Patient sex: M
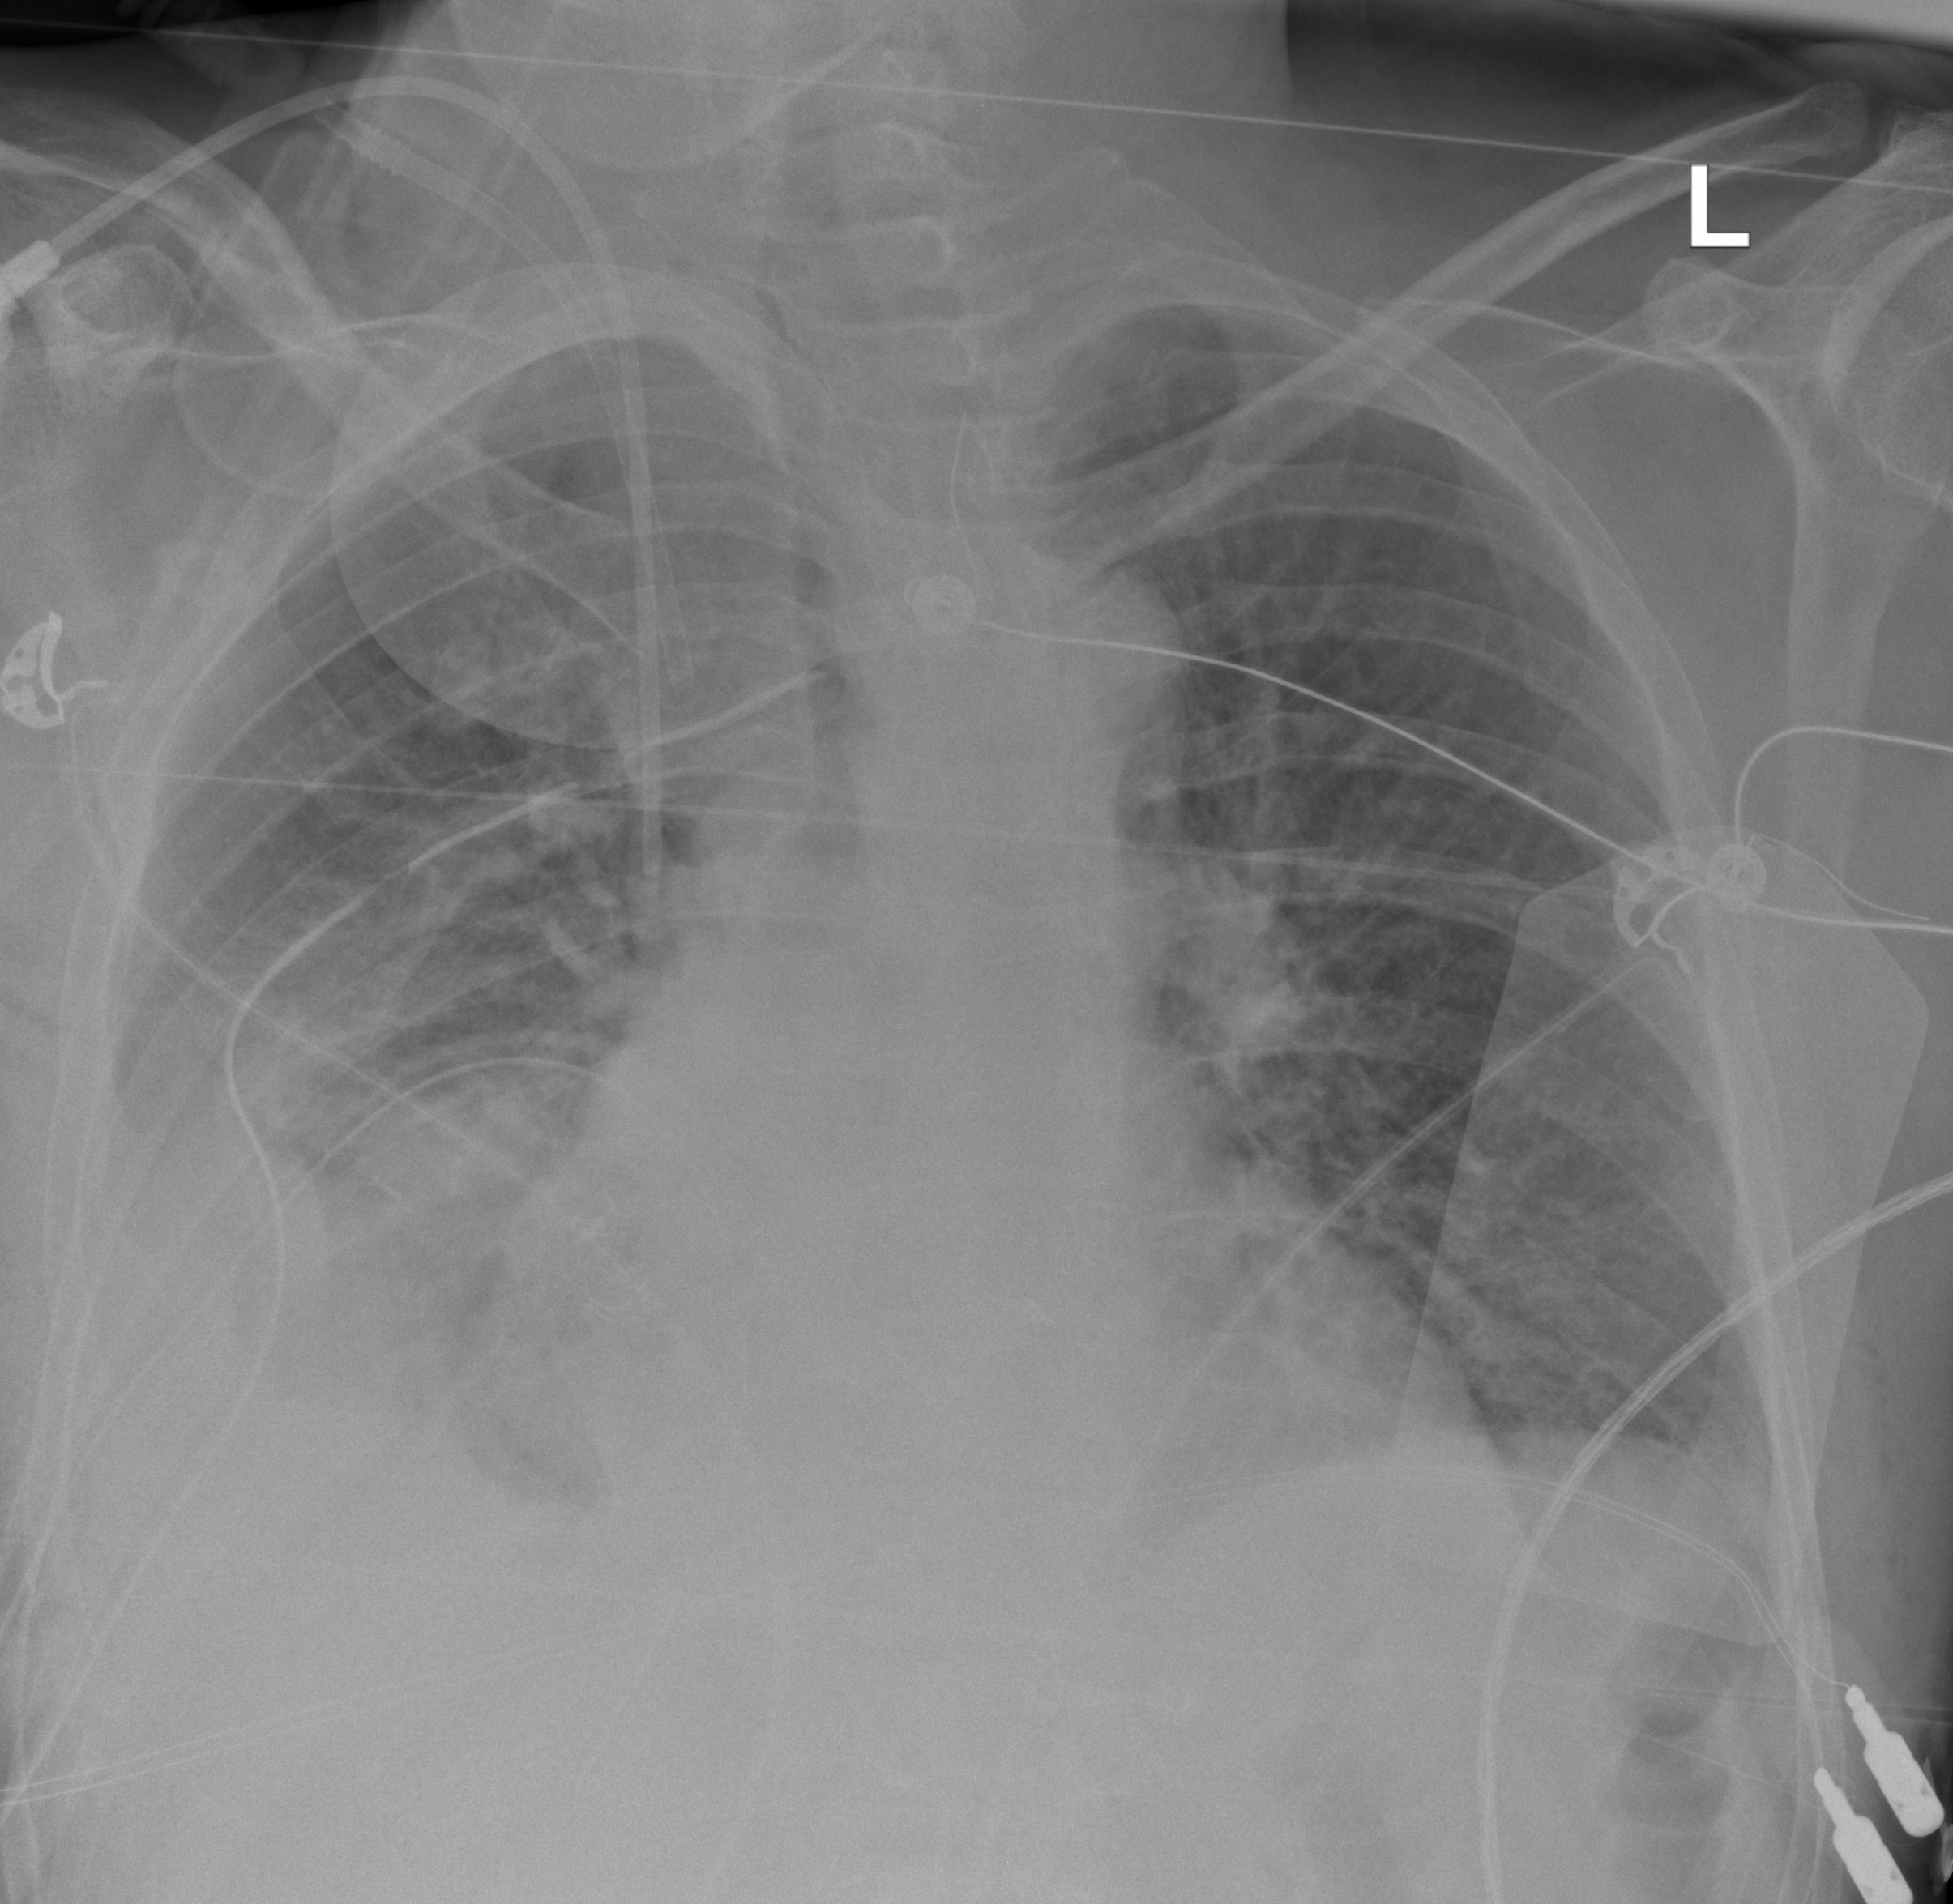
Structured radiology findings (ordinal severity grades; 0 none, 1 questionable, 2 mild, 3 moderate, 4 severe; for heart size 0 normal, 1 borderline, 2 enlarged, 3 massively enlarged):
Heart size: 0
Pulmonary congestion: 1
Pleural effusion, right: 2
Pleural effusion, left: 0
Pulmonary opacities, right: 1
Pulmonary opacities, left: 0
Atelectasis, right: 3
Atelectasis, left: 2